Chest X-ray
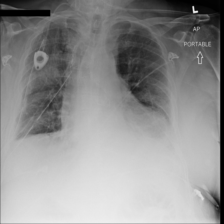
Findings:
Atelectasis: positive
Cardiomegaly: positive
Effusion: negative
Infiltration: negative
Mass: negative
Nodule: negative
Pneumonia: negative
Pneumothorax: negative
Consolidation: positive
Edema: negative
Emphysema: negative
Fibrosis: negative
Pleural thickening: negative
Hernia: negative